Question: I've started with the 'java-gradle-simple' example from the Sonar GitHub repo:
<URL>
I've added the jacoco plugin to my build.gradle file in an empty to see unit test coverage results, and I'm seeing the warning:
> Coverage information was not collected. Perhaps you forget to include
debug information into compiled classes?
I'm currently running version 4.3.2 of Sonar, and this is what I'm seeing after running 'gradle test jacocoTestReport sonarRunner':

My build.gradle file looks like this:
'''
apply plugin: 'java'
apply plugin: 'sonar-runner'
apply plugin: 'jacoco'
allprojects {
ext.baseVersion = "0.1"
ext.snapshotVersion = true
group = "org.sonar.tests"
version = "$baseVersion" + (snapshotVersion ? "-SNAPSHOT" : "")
}
sonarRunner {
sonarProperties {
property "sonar.projectName", "Simple Java Gradle Project"
property "sonar.projectKey", "org.codehaus.sonar:example-java-gradle"
property "sonar.jacoco.reportPath", "${project.buildDir}/jacoco/test.exec"
property "sonar.binaries", "${project.buildDir}/classes"
property "sonar.sources", "src/main"
property "sonar.tests", "src/test"
property "sonar.java.coveragePlugin", "jacoco"
}
}
buildscript {
repositories { mavenCentral() }
dependencies { classpath 'org.ajoberstar:gradle-jacoco:0.1.0' }
}
test {
ignoreFailures = true
}
dependencies {
testCompile group: 'junit', name: 'junit', version: '4.10'
}
repositories {
mavenCentral()
}
'''
Is there some other configuration that I'm missing? Surprisingly, there doesn't seem to be much information on generating unit test coverage with Sonar using Gradle.
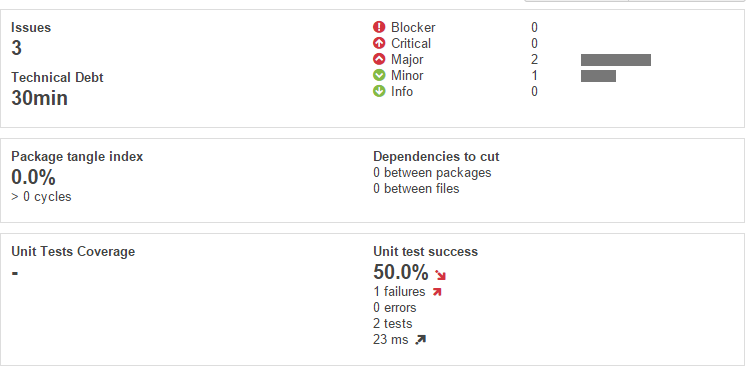
Answer: Since you are using jdk 8, you should add the following block to your gradle script:
'''
jacoco {
toolVersion = "0.7.0.201403182114"
}
'''
Also, you should make sure your sonar version supports jdk8